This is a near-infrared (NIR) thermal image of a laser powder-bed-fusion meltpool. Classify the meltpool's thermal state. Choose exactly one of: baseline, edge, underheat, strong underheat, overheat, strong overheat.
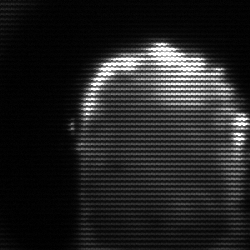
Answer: baseline